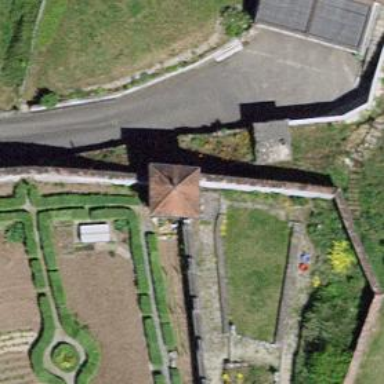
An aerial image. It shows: Wall is shown in the image.